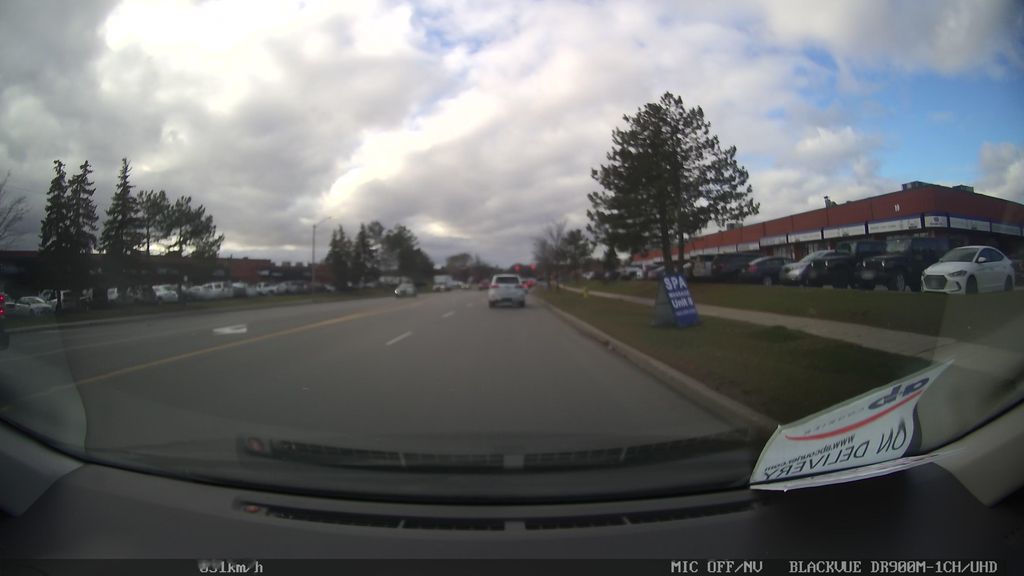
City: toronto